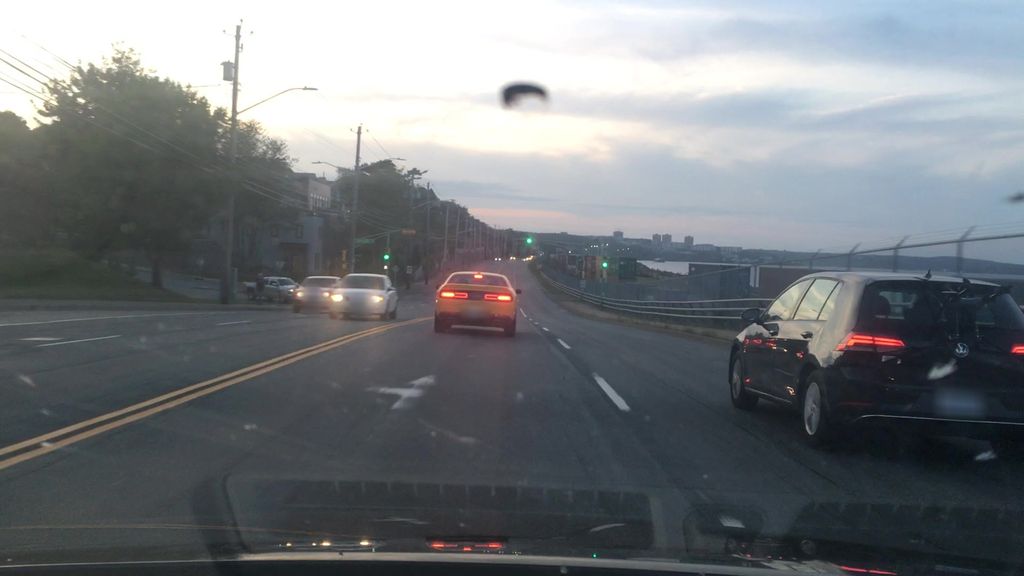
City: halifax